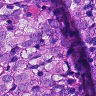
Metastatic tissue present: yes